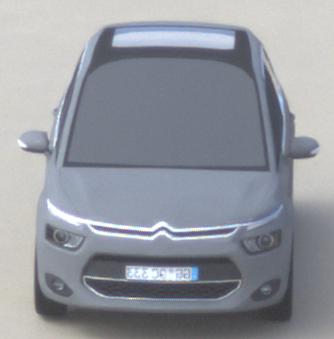
Make: Citroen
Model: Grand C4 Picasso VTi 120
Detailed model: Grand C4 Picasso (II)
Model produced from: 2013/10
Model produced until: 2015/02
Doors: 5
Color: gray
Road condition: dry road
Daytime: midday
Contrast: medium contrast